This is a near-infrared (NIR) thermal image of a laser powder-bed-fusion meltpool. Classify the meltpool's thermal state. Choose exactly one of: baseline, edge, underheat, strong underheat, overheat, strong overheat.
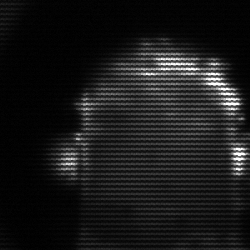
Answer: baseline